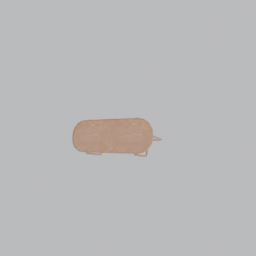
Label: furniture